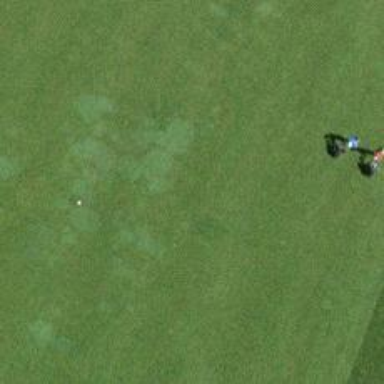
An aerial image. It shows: View of golf hole.